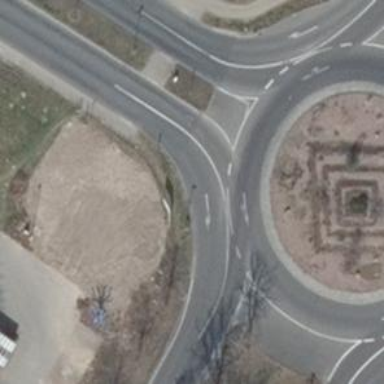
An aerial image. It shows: Tertiary road with asphalt surface leading to roundabout.